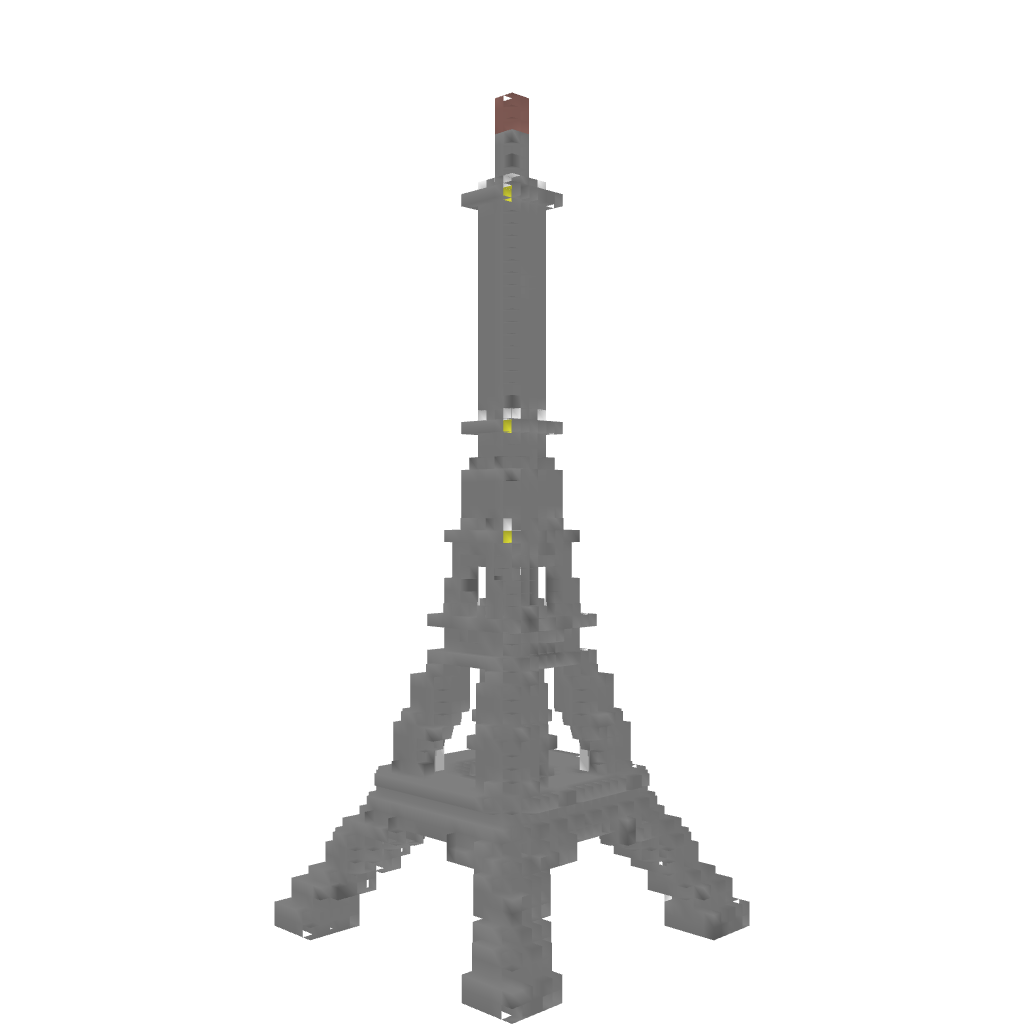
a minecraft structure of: Eiffel Tower bad low quality